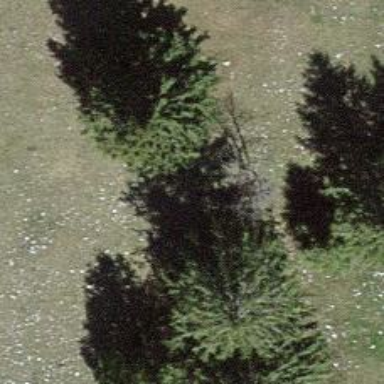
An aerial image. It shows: Beautiful tree in nature.